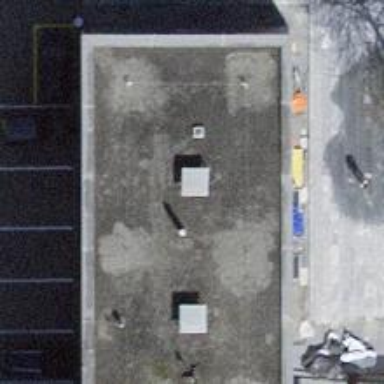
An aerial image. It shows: Police building.